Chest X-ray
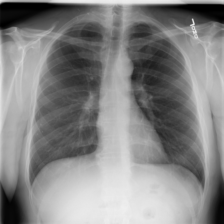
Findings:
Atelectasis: negative
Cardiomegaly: negative
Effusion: negative
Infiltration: negative
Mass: negative
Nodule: negative
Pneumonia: negative
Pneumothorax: negative
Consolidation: negative
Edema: negative
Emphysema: negative
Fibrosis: negative
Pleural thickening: negative
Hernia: negative